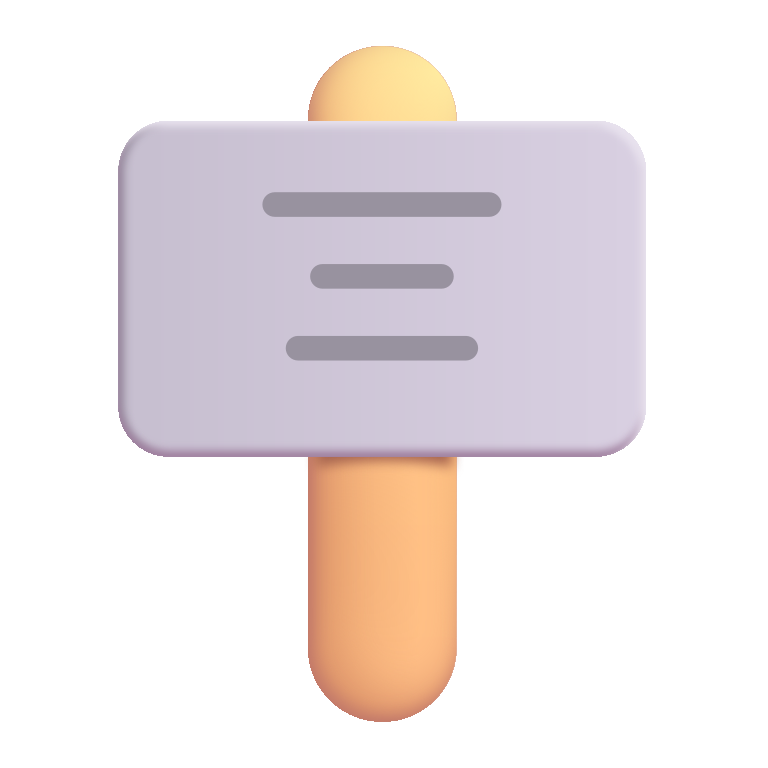
placard color